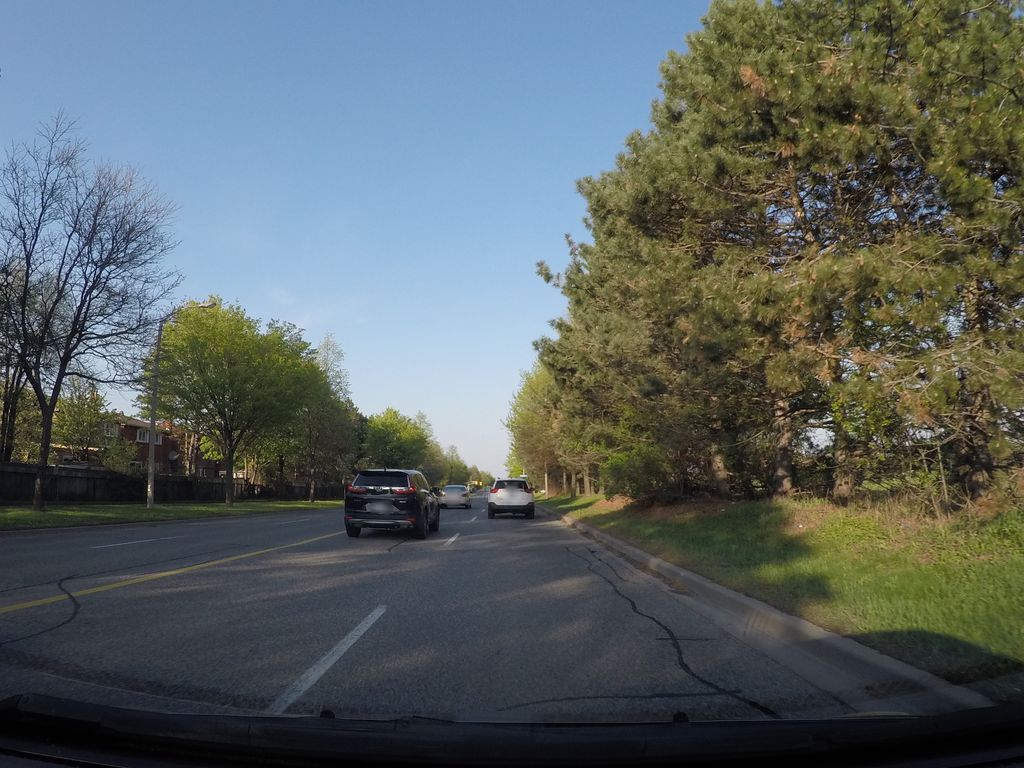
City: toronto